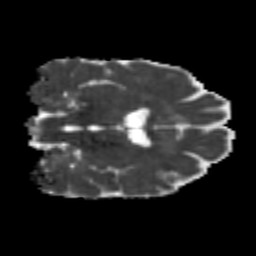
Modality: MD
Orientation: coronal
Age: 24
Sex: male
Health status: healthy
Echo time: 0.074 s